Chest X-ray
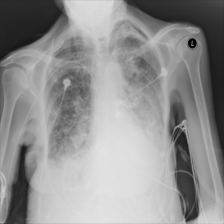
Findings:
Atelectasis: positive
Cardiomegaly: negative
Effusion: negative
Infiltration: negative
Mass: negative
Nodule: negative
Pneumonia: negative
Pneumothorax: positive
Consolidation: positive
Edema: negative
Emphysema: negative
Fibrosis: negative
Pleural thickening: negative
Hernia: negative